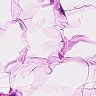
Metastatic tissue present: no